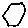
Label: hexagon